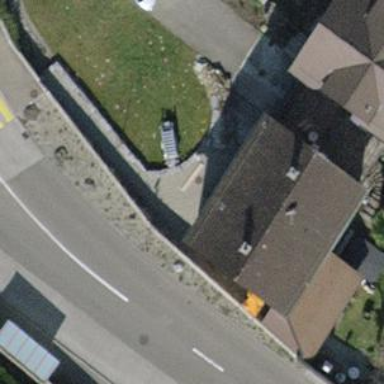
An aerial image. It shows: Retaining wall.